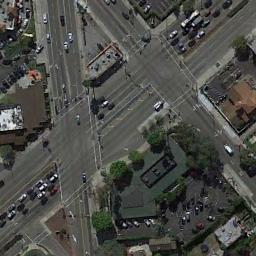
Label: intersection